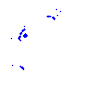
Particle: proton